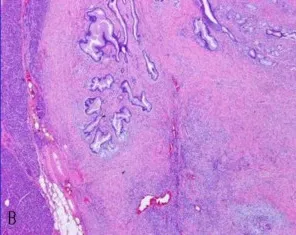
B. Low power view of microscopic features of the tumor. Cystic or glandular epithelial components are set in abundant dense stroma (hematoxylin and eosin, x 40).
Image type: pathology (h&e)